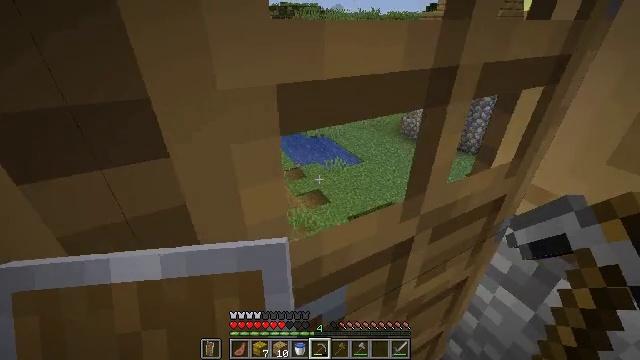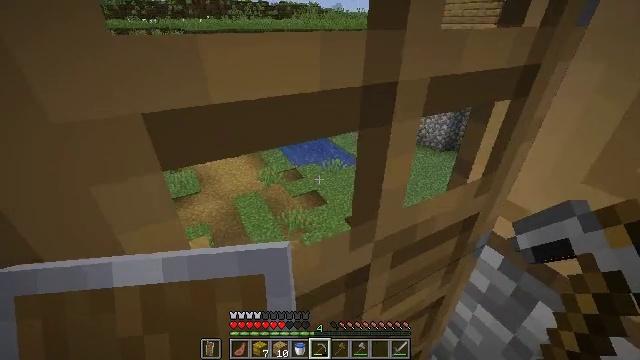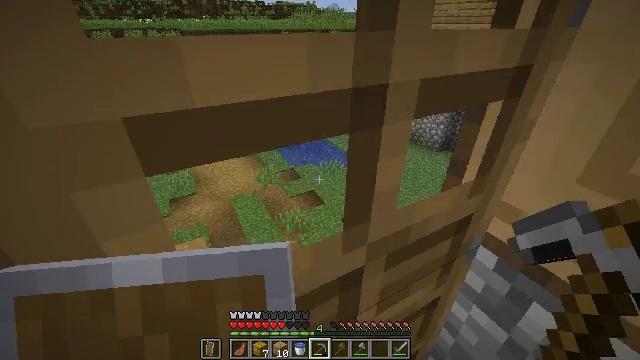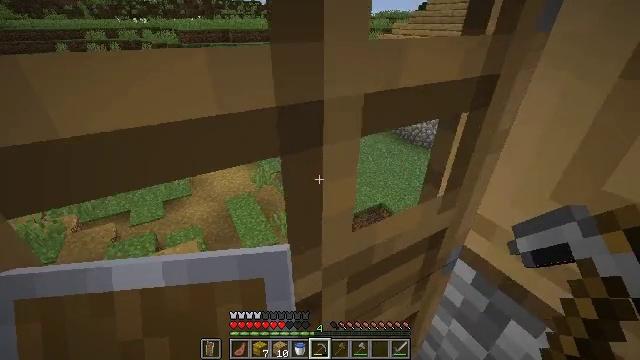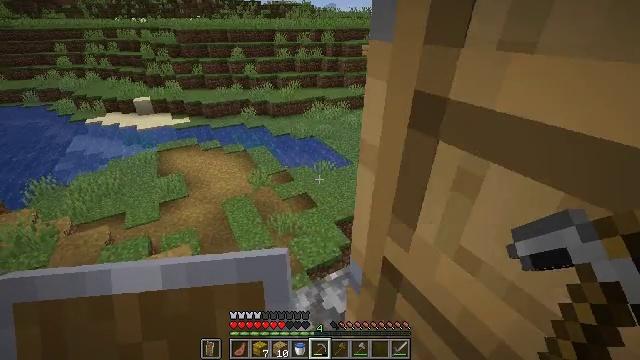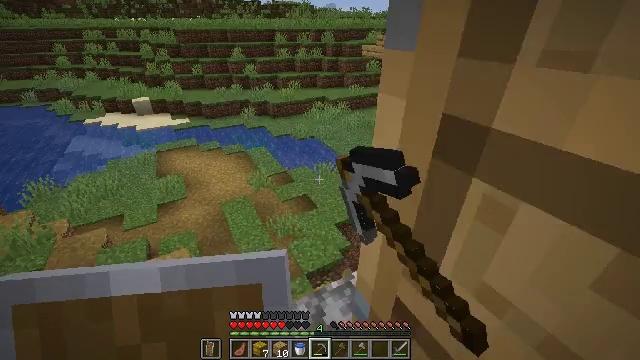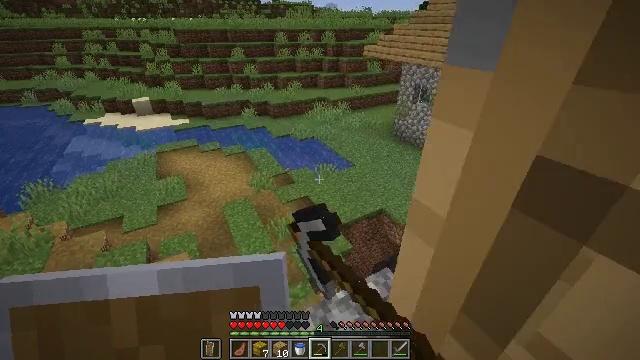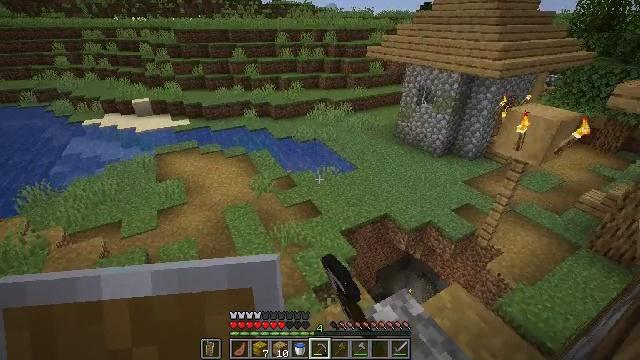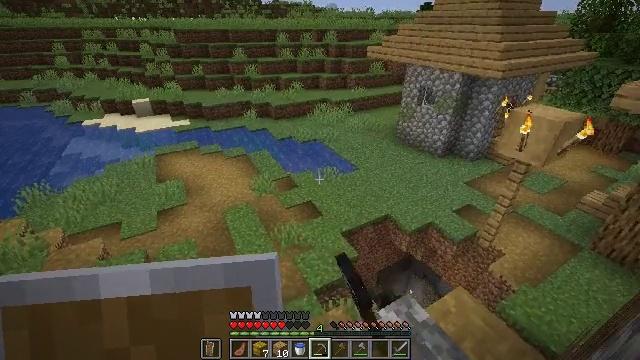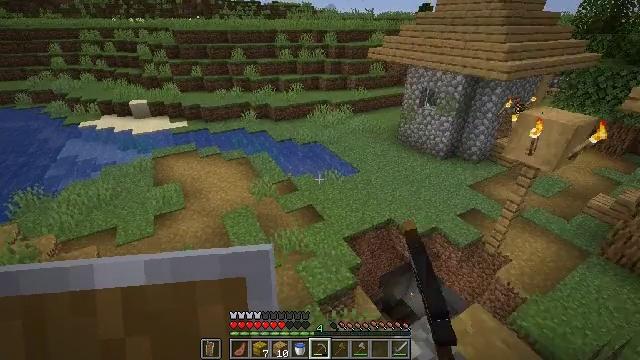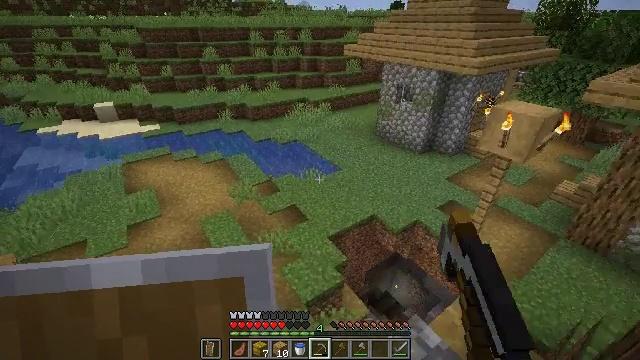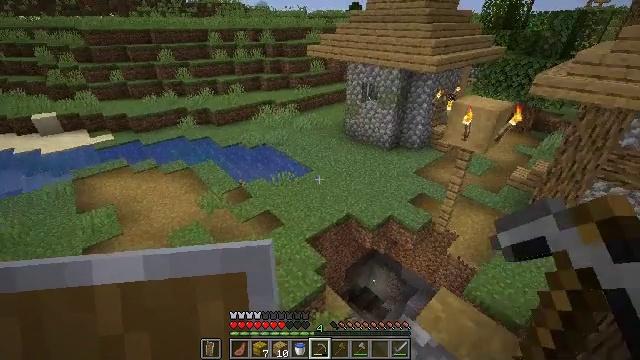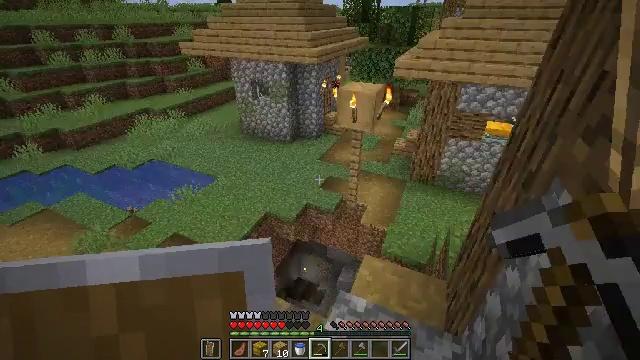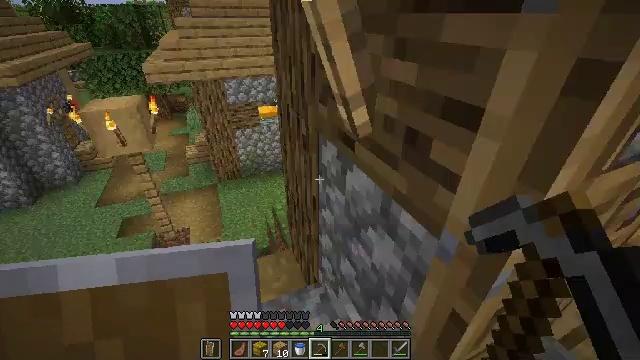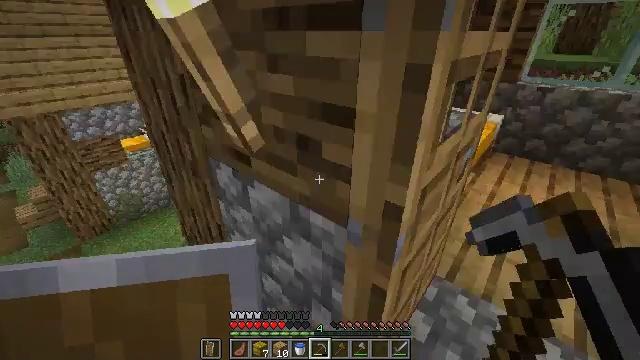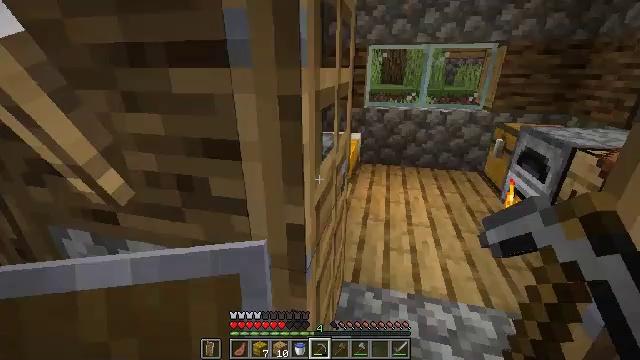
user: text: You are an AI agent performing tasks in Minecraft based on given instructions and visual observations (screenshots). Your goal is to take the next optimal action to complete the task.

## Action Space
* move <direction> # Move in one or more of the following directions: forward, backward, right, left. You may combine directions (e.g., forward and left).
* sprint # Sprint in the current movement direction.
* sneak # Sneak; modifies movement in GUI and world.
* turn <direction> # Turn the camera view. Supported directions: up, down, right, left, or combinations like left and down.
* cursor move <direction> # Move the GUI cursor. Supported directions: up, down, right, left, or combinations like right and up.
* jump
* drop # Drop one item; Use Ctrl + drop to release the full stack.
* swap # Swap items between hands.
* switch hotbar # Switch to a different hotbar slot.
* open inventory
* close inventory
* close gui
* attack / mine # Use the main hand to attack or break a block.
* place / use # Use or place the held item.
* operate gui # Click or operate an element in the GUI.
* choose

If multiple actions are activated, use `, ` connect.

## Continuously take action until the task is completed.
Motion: motion action
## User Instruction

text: Harvest tall grass for seeds.
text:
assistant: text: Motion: move forward
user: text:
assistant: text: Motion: move forward
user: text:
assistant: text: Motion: move forward
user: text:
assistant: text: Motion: move forward, use / place
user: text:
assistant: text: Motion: move forward, use / place
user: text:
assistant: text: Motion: move forward, use / place
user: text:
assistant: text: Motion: move forward
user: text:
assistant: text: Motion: move forward
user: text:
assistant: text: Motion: move forward
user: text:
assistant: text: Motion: turn right
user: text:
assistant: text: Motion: turn right
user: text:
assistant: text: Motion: turn right
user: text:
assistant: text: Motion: turn right
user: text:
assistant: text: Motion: turn right and up
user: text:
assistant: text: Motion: turn right and up
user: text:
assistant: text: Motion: turn right and up
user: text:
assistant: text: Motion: turn right
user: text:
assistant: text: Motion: no_op
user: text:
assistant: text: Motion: no_op
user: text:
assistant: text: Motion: no_op
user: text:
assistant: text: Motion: no_op
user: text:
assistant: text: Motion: turn left
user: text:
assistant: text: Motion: turn left
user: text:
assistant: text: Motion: turn left
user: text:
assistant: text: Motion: turn left and down
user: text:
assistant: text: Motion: turn left
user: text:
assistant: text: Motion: turn left
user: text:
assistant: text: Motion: use / place
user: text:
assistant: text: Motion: use / place
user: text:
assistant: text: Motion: use / place